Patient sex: M
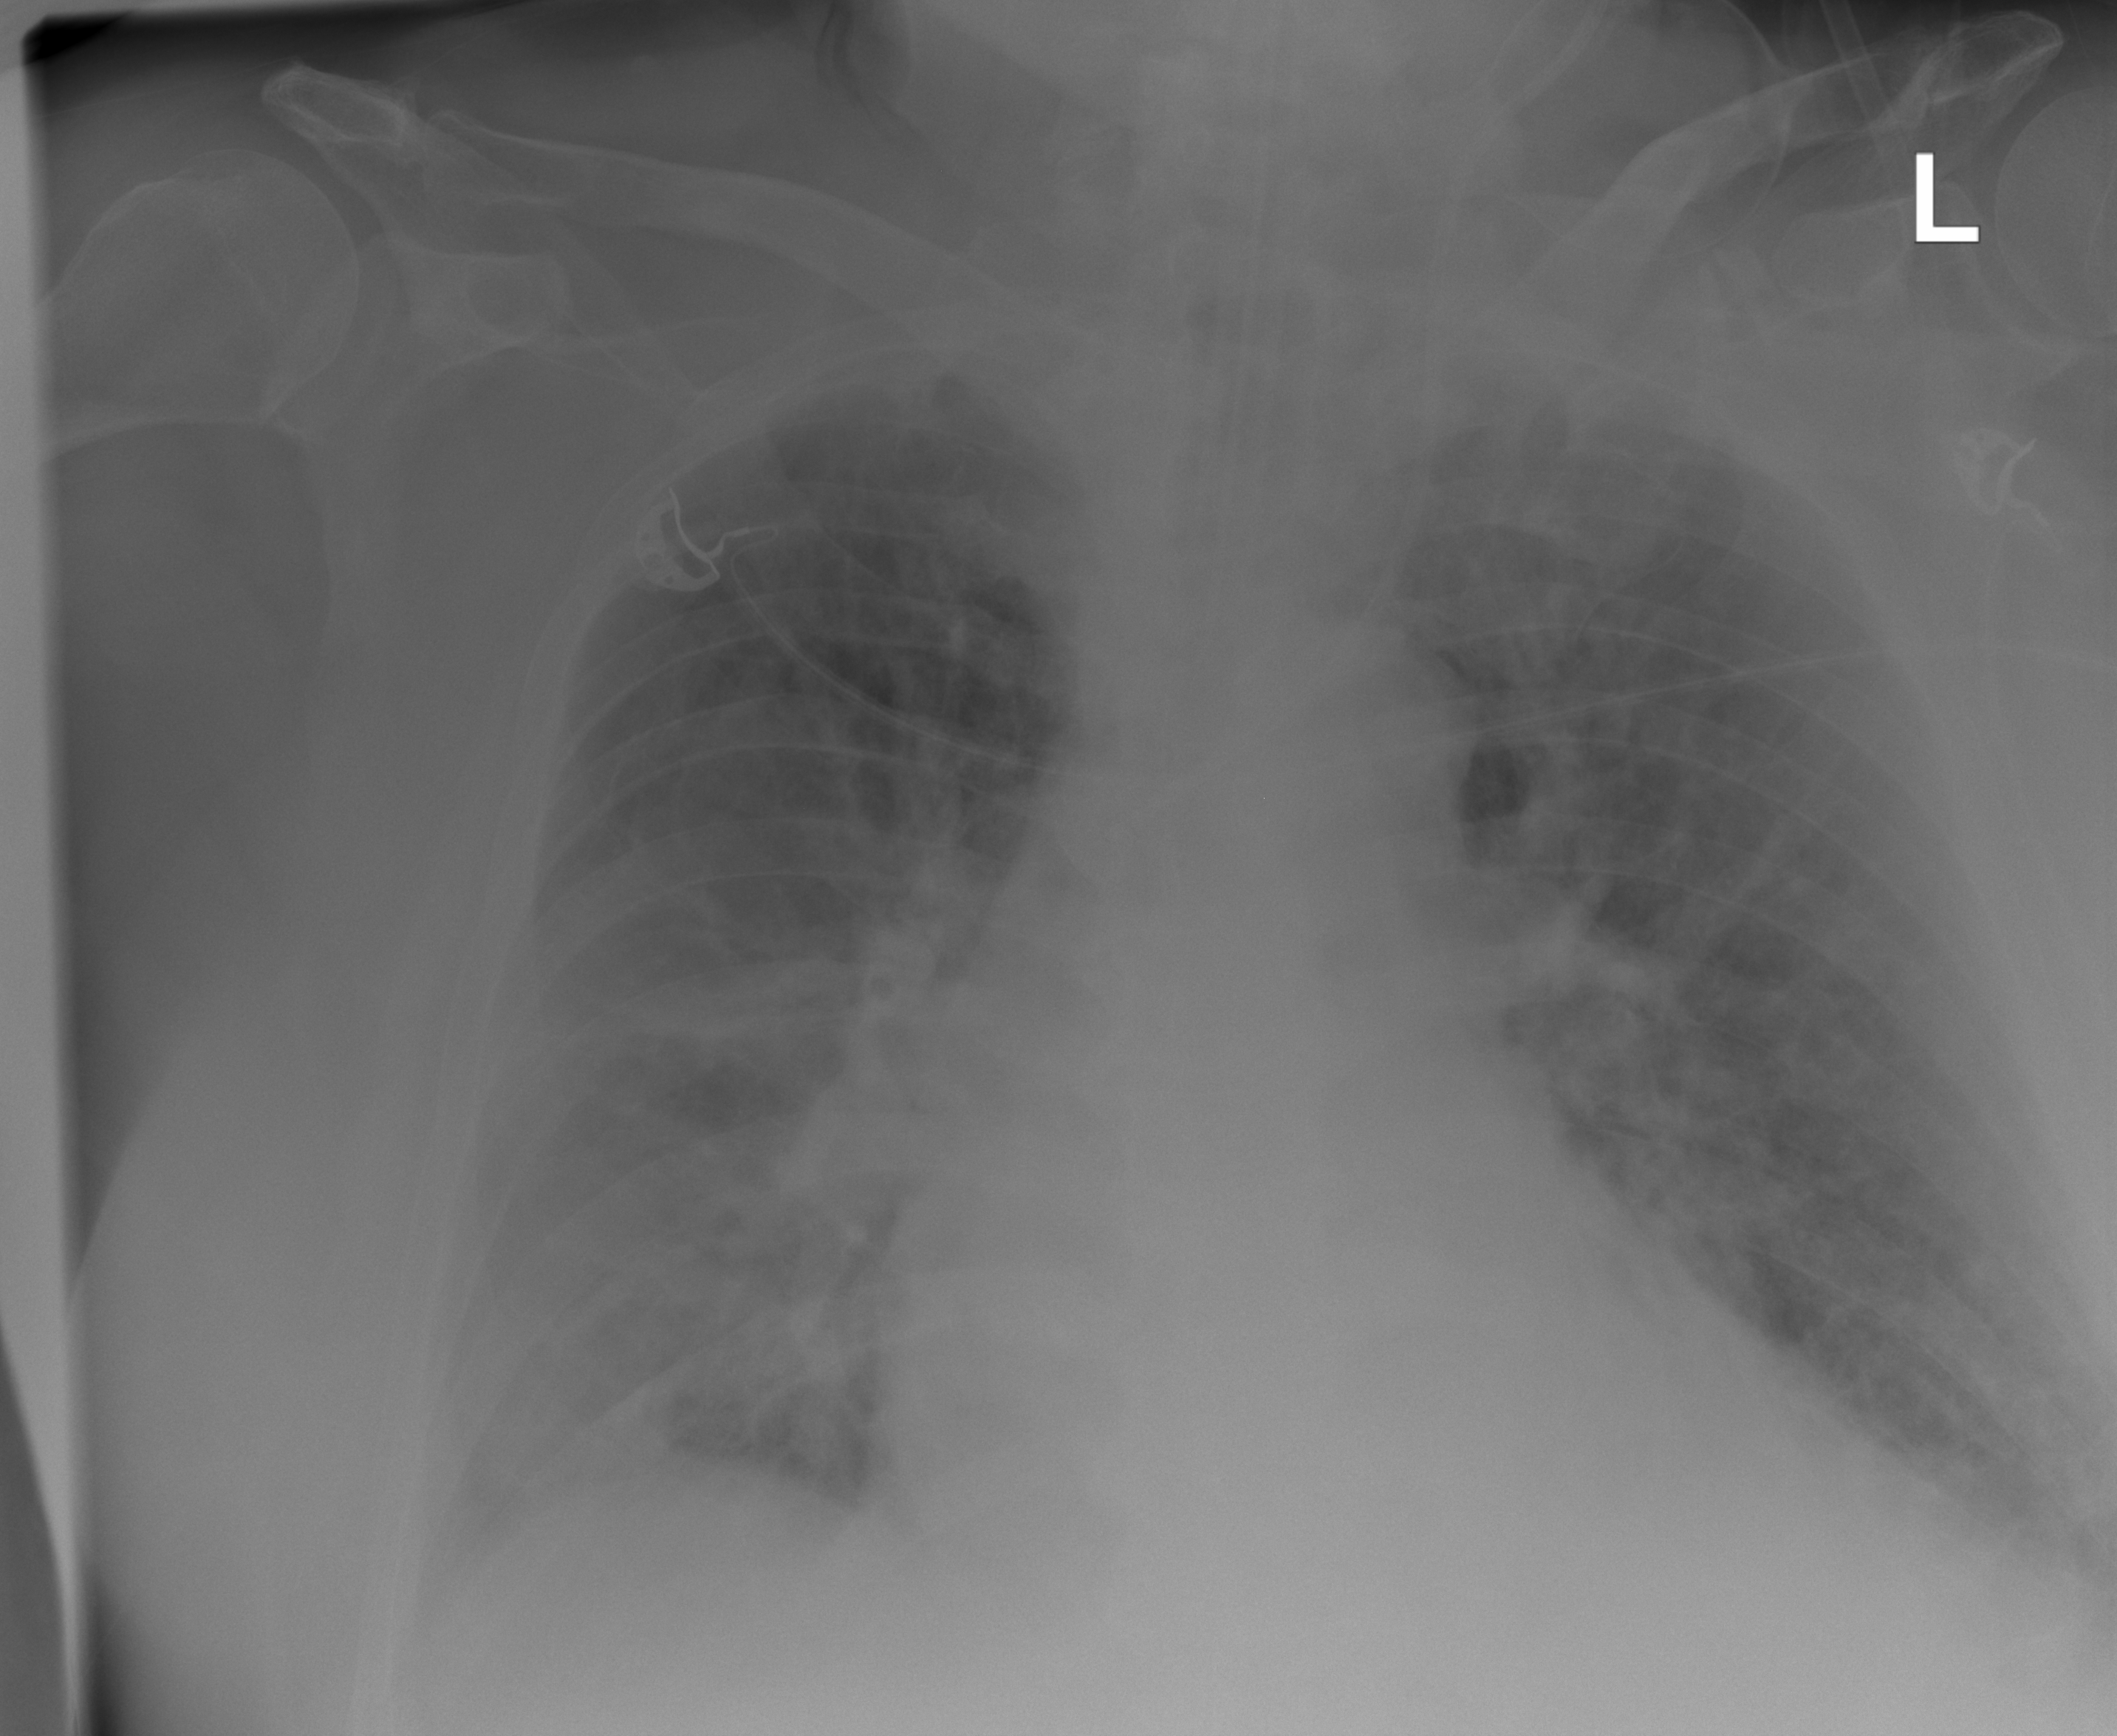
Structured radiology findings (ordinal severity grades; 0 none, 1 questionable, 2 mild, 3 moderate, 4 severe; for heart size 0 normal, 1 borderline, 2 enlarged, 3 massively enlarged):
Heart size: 1
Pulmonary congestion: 3
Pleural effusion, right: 2
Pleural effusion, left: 2
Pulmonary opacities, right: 2
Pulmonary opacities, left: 2
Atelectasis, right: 0
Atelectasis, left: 0